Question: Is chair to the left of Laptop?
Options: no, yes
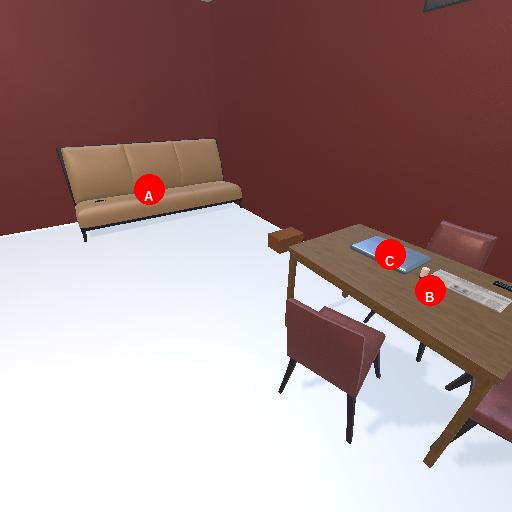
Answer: no